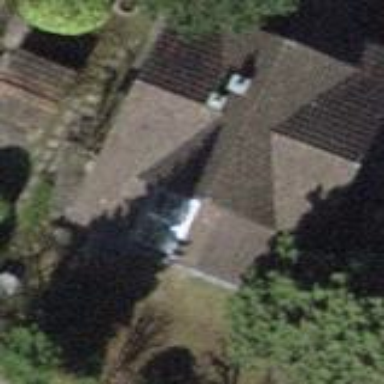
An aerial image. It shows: Detached building.